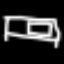
Label: bed